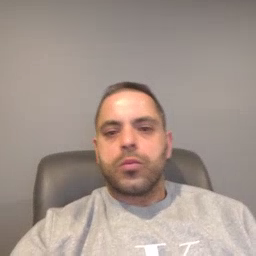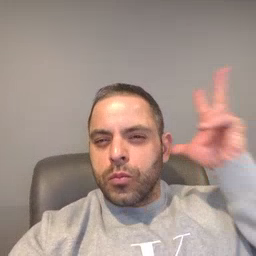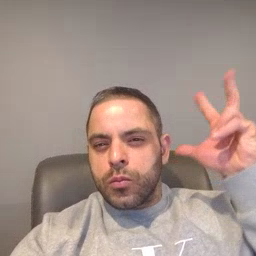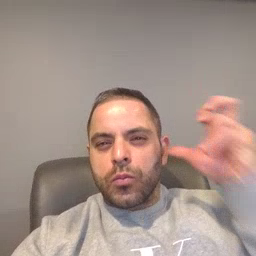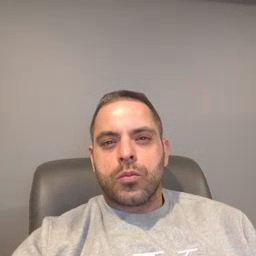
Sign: hear